Interaction volume radius: 10 \u00c5
Interaction volume height: 15 \u00c5
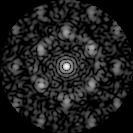
Disorder parameter: 0.5878